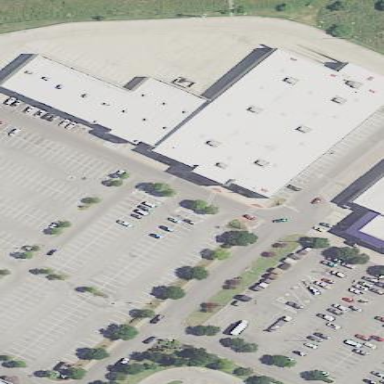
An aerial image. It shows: Commercial building.